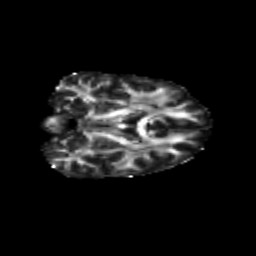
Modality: FA
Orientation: coronal
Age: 50
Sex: female
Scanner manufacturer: siemens
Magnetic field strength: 3 T
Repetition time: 1.8 s
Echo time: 0.07 s